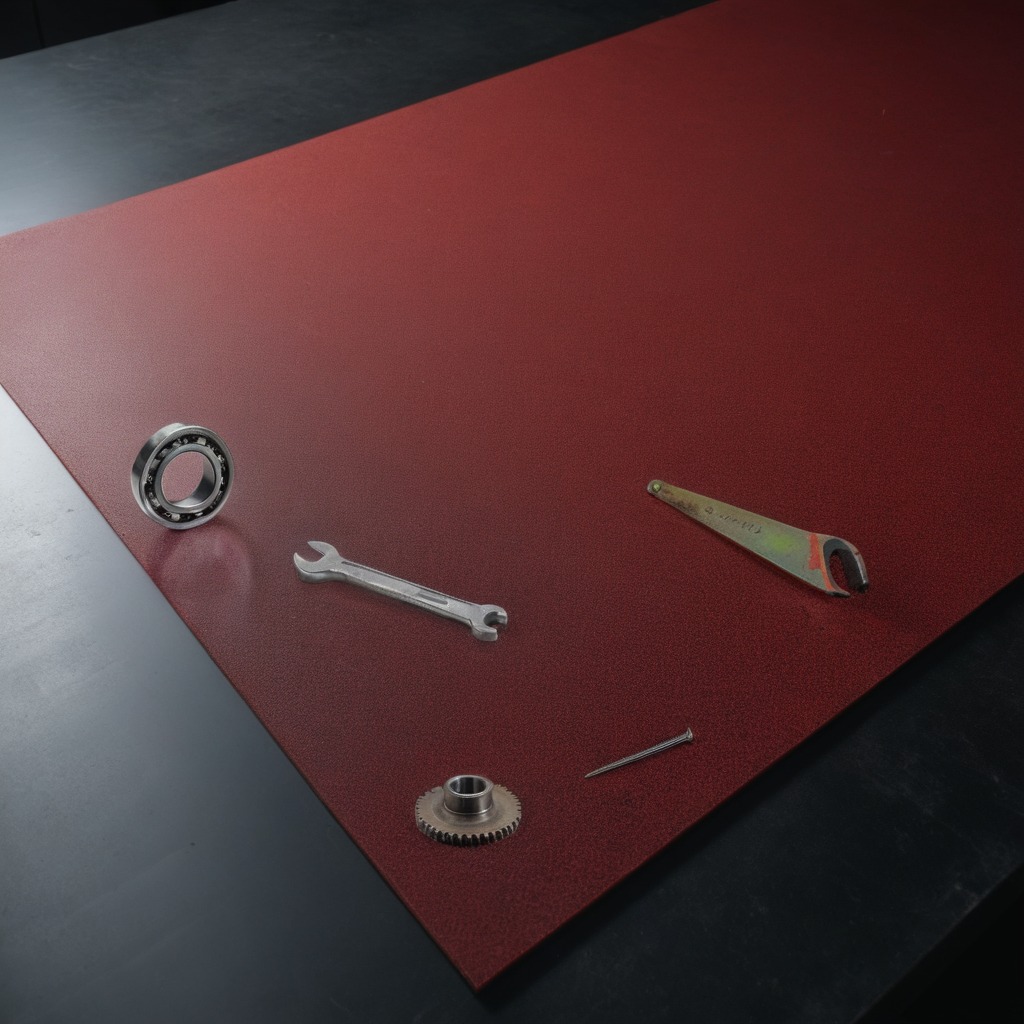
A metal ball bearing, a steel gear with teeth, an iron nail, a handheld metal saw, and a wrench are lying on the granite tabletop inside a workshop at night.